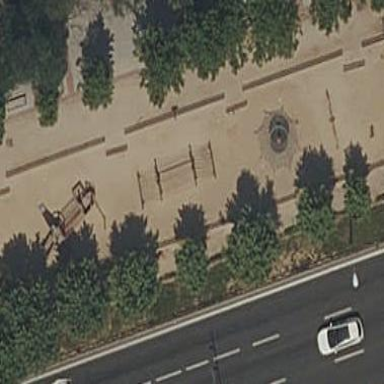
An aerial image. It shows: Playground area for leisure activities on the land.